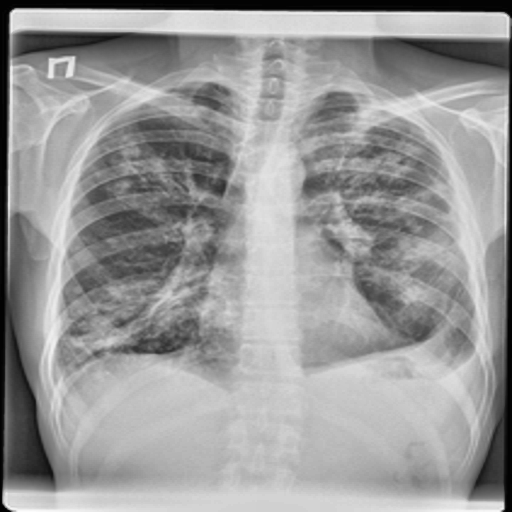
Finding: TUBERCULOSIS